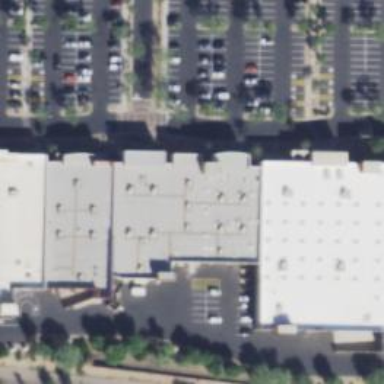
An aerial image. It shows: Retail building.